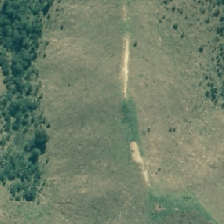
Land cover: high_producing_grassland